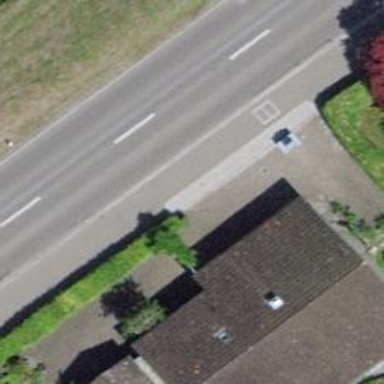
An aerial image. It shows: Hedge acting as barrier.